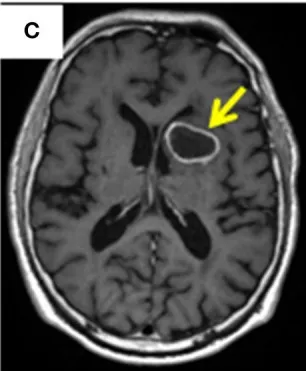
Brain CT and MRI. (C, D) MRI following the initial treatment reveals enlargement of the existing abscess (arrow), and new ring enhancement (arrowheads) in the bilateral periventricular and subcortical areas. CT, Computed tomography; MRI, Magnetic resonance imaging.
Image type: radiology (mri)